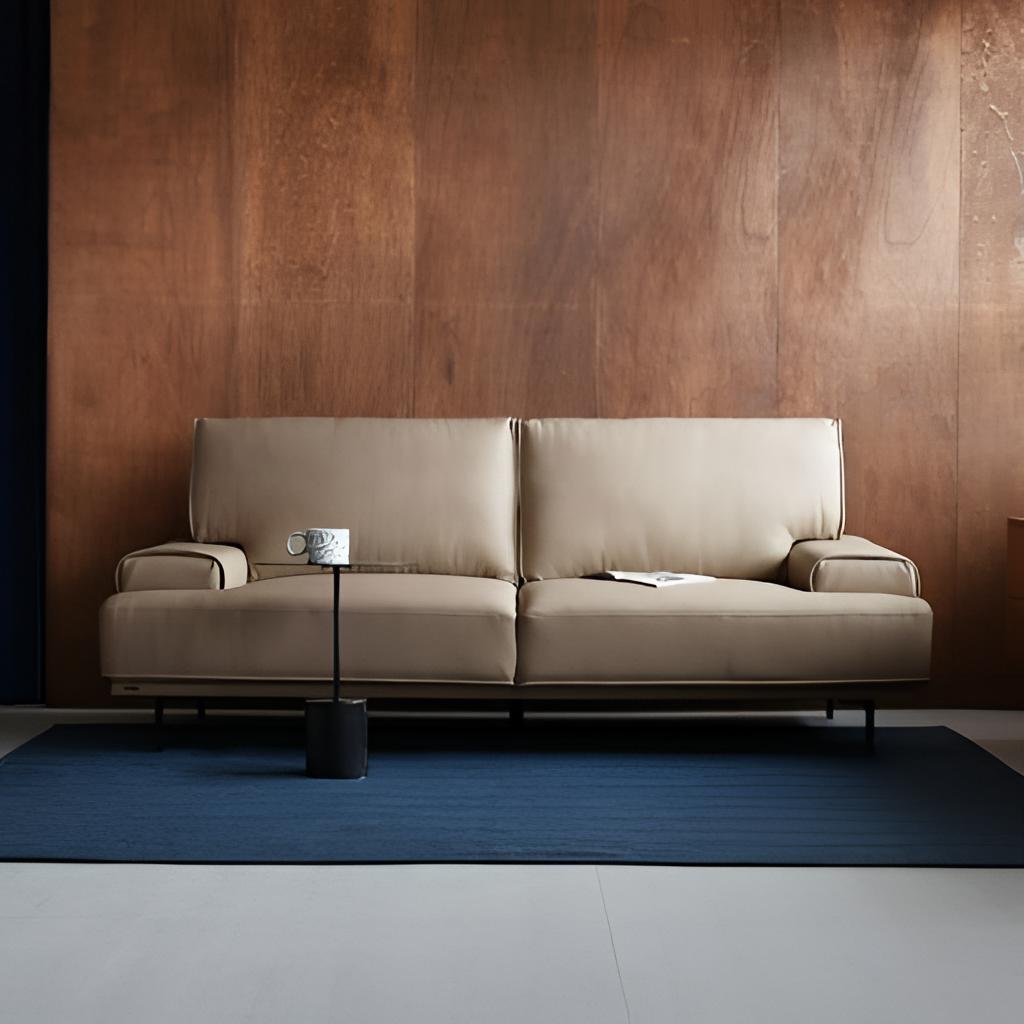
living room, leather sofa, tile flooring, with large square pattern, brown wood wallpaper, with solid pattern, modern